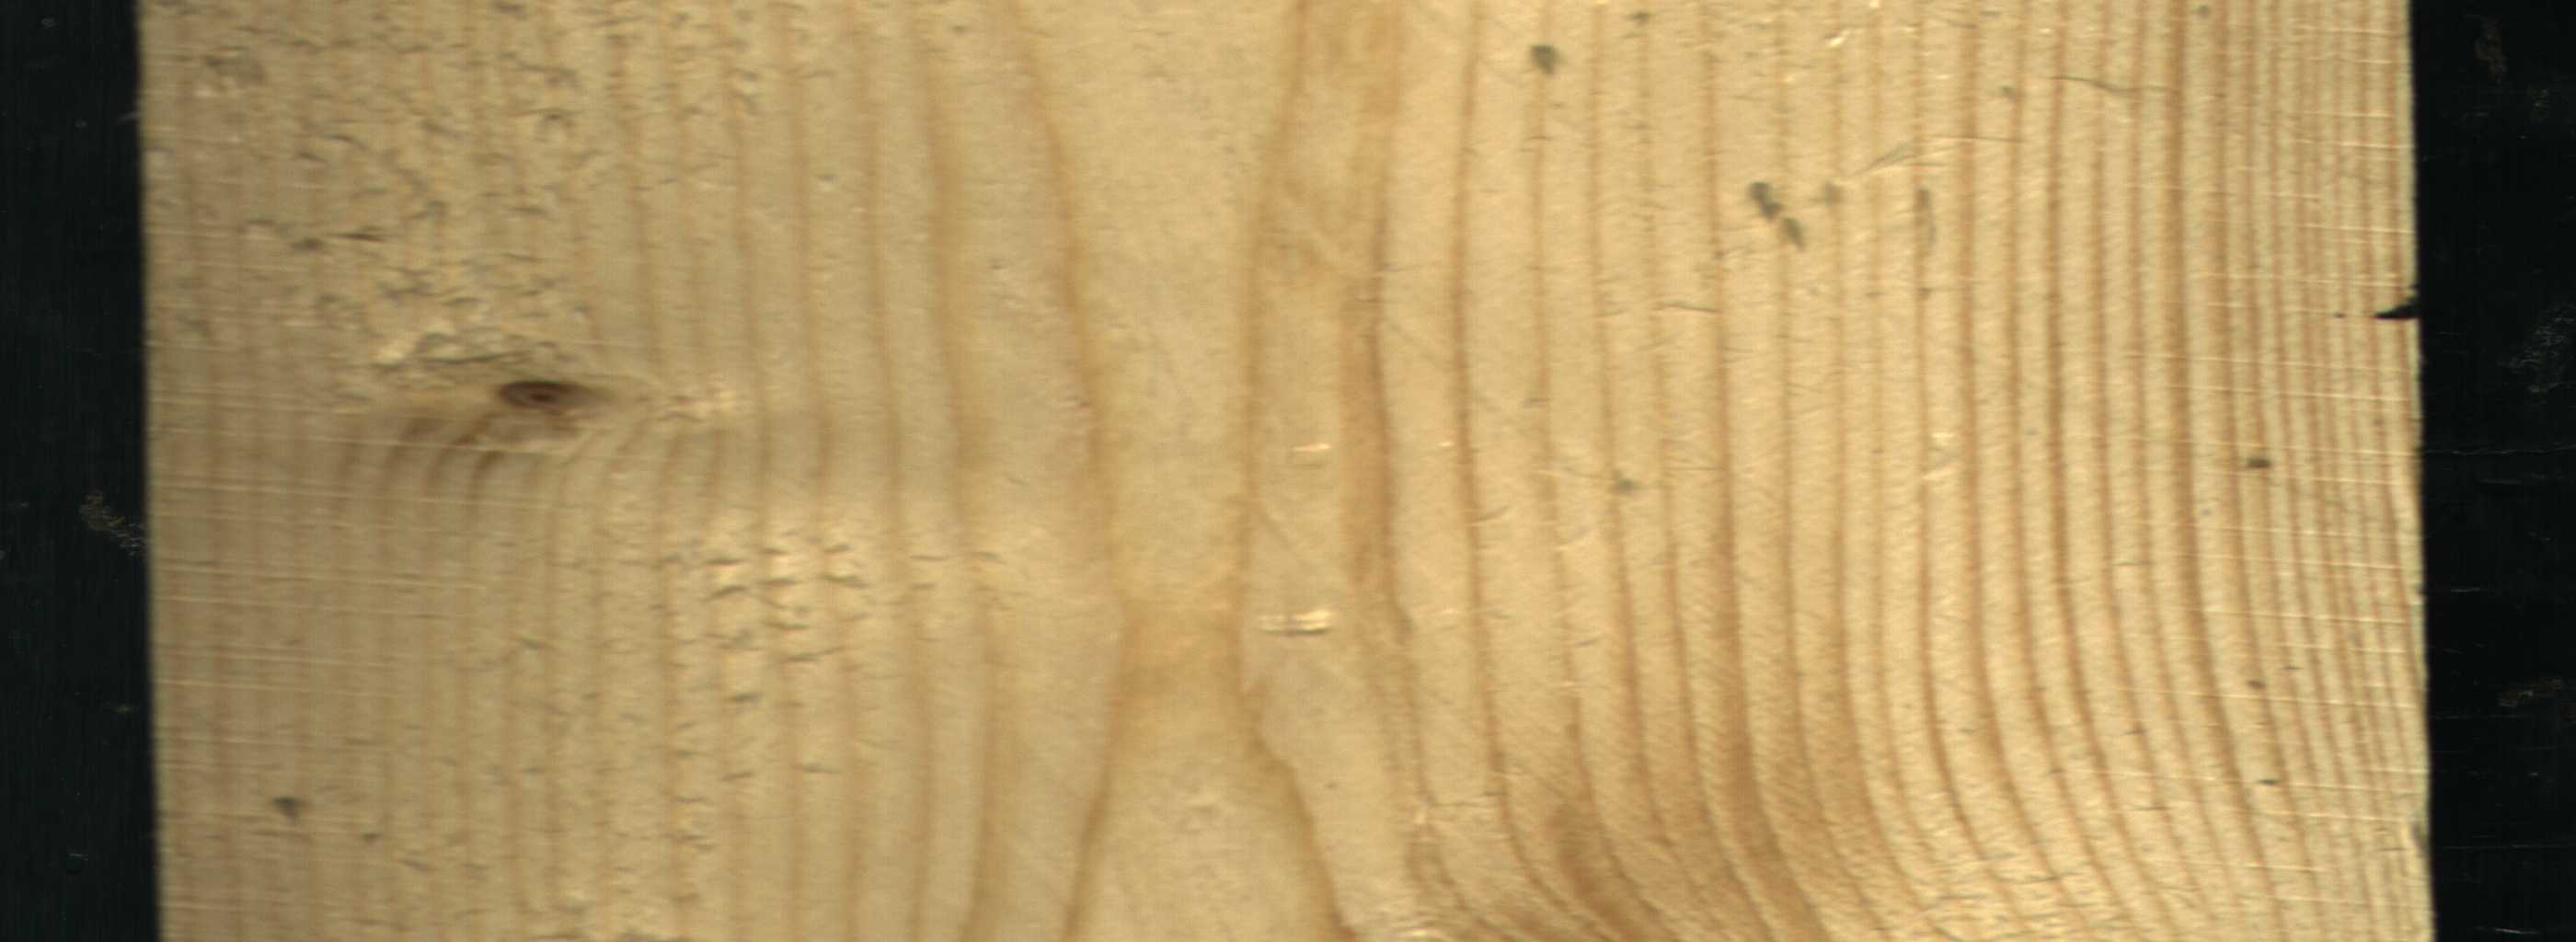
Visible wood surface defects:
Live_Knot